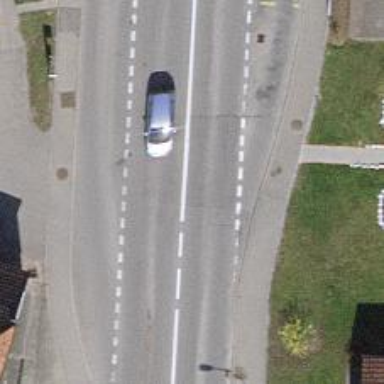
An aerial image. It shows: Bus stop with designated stop position for public transport.